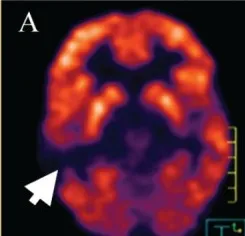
PET (5-FDG) in.
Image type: radiology (pet)